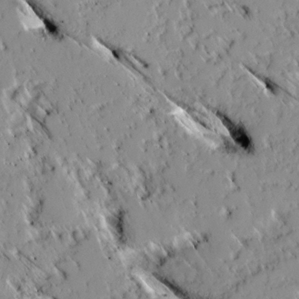
Label: non_frost